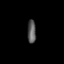
Tissue: lung
Cell type: T cells
Senescence score: 0.207
Nuclear area (px): 195
Mean DAPI intensity: 89.374